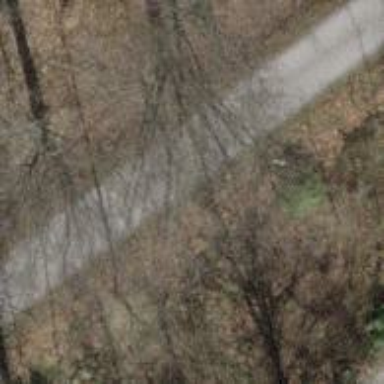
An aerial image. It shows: Paved track with grade1 quality.